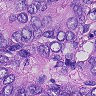
Metastatic tissue present: yes